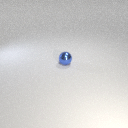
small blue metal sphere